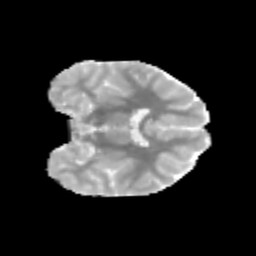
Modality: MD
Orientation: coronal
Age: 9
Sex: male
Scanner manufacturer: siemens
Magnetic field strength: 3 T
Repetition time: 3.8 s
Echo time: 0.07 s